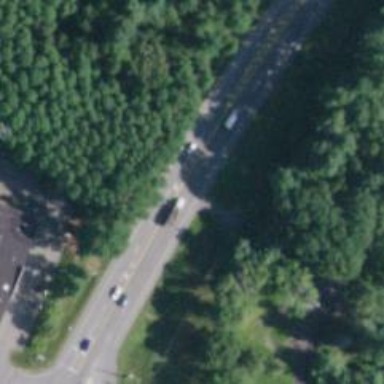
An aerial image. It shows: Primary highway.